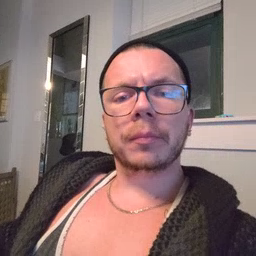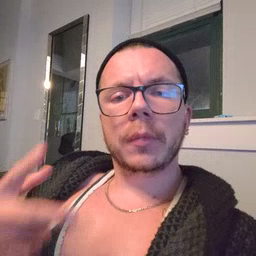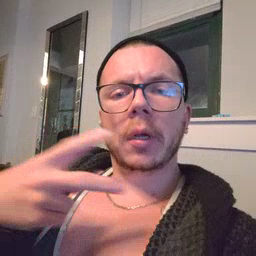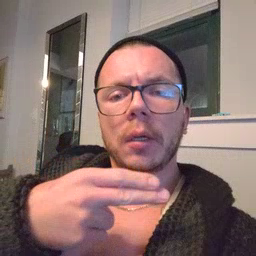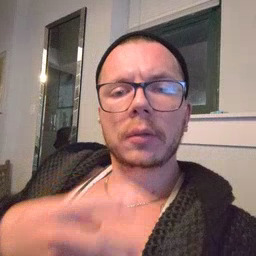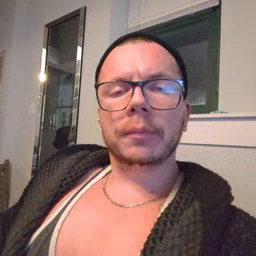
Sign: cut